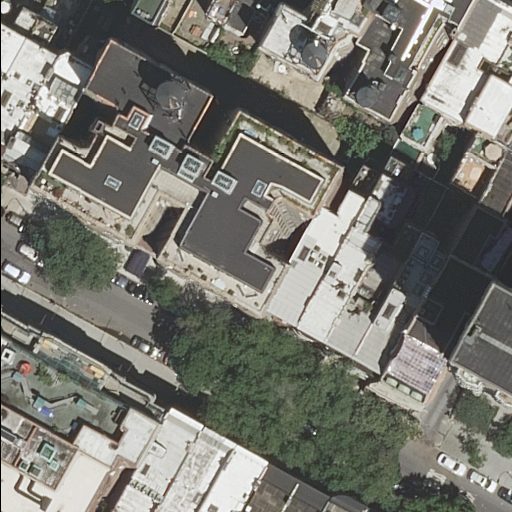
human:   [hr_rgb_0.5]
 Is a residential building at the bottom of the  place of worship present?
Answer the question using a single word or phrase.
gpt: yes

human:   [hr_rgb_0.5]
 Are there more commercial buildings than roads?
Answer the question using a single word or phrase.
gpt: no

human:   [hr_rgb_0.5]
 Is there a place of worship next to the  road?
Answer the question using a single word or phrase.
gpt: yes

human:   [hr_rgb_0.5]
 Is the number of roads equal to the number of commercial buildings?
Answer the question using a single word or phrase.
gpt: no

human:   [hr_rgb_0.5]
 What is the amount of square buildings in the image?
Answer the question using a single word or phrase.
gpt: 0

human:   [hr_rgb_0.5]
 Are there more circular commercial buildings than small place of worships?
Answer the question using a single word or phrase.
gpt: no

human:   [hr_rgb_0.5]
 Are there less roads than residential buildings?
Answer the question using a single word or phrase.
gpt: yes

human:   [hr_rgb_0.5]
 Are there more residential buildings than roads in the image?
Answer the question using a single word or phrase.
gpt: yes

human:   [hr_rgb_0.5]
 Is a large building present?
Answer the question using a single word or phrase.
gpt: yes

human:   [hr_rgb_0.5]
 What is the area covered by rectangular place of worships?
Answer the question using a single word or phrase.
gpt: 924m2

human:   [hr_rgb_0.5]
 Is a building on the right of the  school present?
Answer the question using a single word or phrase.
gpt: yes

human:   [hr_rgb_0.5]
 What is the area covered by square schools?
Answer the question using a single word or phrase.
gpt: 0m2

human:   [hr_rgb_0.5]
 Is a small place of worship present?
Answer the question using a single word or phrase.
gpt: no

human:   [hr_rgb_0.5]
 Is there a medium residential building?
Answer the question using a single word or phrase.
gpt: yes

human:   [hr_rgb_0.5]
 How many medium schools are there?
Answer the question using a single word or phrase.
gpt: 0

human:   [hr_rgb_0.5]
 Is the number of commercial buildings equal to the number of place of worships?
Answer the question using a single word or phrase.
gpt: no

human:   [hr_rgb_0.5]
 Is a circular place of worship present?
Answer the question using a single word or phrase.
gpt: no

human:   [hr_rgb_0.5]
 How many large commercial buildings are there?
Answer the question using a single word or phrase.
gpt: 0

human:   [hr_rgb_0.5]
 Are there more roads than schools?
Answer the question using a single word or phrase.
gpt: no

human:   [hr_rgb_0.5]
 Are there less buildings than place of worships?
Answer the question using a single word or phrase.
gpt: no

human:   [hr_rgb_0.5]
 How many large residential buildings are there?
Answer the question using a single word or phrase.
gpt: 1

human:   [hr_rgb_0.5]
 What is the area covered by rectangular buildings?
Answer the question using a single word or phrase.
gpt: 2320m2

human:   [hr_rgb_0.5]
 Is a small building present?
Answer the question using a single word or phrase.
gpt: yes

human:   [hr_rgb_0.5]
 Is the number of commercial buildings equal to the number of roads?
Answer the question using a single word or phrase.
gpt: no

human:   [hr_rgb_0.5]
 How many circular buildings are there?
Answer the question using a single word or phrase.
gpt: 0

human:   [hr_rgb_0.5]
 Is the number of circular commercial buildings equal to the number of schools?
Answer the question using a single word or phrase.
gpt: no

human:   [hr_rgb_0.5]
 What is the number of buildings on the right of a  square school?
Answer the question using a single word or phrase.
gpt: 0

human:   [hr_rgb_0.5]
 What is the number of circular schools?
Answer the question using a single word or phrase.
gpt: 0

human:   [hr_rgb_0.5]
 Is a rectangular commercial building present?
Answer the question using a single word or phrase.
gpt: no

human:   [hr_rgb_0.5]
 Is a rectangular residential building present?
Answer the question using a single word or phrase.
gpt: yes

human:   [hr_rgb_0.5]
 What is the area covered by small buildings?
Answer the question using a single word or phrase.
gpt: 307m2

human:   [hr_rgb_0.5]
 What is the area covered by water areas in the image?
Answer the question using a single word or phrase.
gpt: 0m2

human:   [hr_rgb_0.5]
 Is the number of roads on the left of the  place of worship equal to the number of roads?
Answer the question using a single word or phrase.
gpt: no

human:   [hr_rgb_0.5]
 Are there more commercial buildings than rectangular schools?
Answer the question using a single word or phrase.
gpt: no

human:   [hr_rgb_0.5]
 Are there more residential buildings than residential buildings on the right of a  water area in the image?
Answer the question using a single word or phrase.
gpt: yes

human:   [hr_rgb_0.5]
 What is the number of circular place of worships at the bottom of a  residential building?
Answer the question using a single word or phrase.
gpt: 0